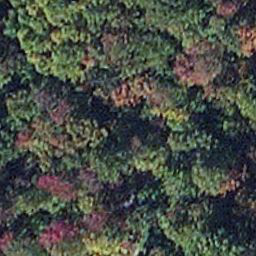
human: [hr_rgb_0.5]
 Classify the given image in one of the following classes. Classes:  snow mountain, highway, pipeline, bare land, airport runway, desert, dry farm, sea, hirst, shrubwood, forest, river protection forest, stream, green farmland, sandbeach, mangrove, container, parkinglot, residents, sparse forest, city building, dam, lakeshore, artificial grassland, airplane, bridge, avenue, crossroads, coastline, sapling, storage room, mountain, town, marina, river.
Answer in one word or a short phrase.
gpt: mangrove